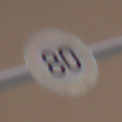
Verkehrszeichen: Geschwindigkeit80
Umgebung: Outdoor, Urban
Tageszeit: Midday
Wetter: PartlyCloudy
Licht: Natural
Jahreszeit: NotSpecified
Kontrast: MediumContrast